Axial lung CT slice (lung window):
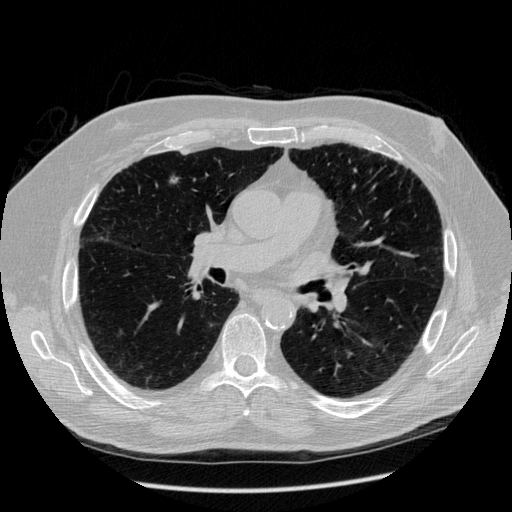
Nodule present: yes
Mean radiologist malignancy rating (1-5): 3.25